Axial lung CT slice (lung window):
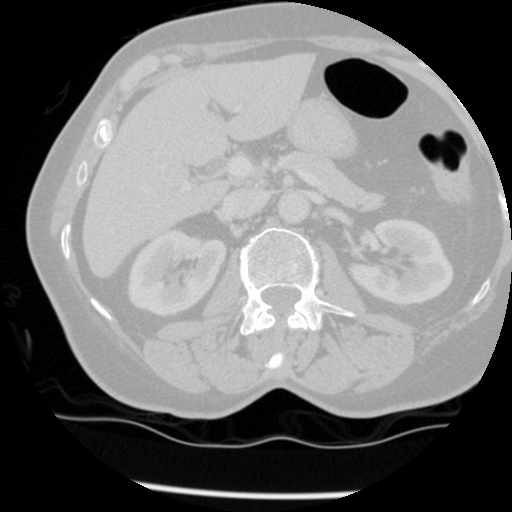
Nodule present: no